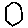
Label: hexagon